Question: I am working on a transformation step for Pentaho Kettle. It selects several input columns and based on that adds two new columns during transformation. I am unable to understand (based on code from other plugins), how I can add the two new columns so that 1) steps downstream are aware of these columns and 2) i can push the transformed data into these columns.

Thanks in advance.
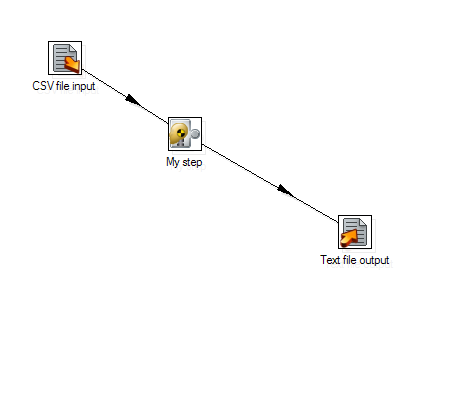
Answer: You might need to override meta.getStepFields() to add new ValueMetaInterface objects to the RowMetaInterface passed in. This is the standard way to add columns at runtime; however, the row's metadata (i.e. list of ValueMetaInterface objects) must be the same from row to row or else the next step in your transformation will complain.
Often when doing data-driven custom plugins, you consume as many rows as you need (using getRow()) in order to figure out what the outgoing row format/metadata will be, then you can construct a RowMetaInterface (usually using meta.getStepFields()) that will be passed into the putRow() call. If you intend to pass through the incoming fields, do something like:
RowMetaInterface outputRowMeta = getInputRowMeta().clone();
If you're creating new rows use this:
RowMetaInterface outputRowMeta = new RowMeta();
Either way when you call meta.getStepFields(outputRowMeta, ...) it should populate outputRowMeta with the appropriate fields, by adding/changing/removing ValueMetaInterface objects from outputRowMeta.
I've got a blog post using Groovy to add/replace fields in the incoming rows here:
<URL>
Not sure if that is similar to your use case or not. If you have more questions, feel free to find me on IRC at ##pentaho (my nick is usually mburgess_pdi)